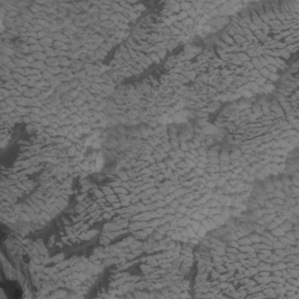
Label: non_frost